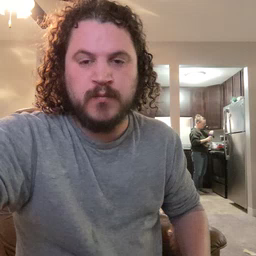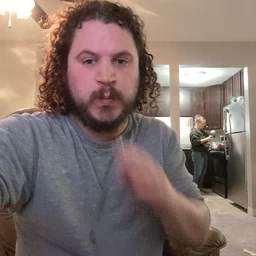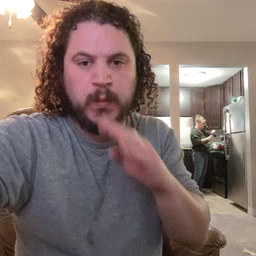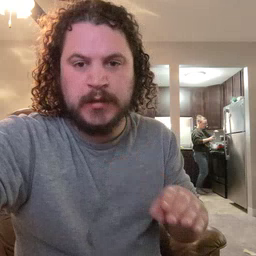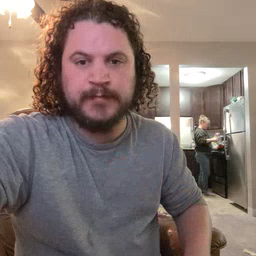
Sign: quiet